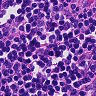
Metastatic tissue present: no